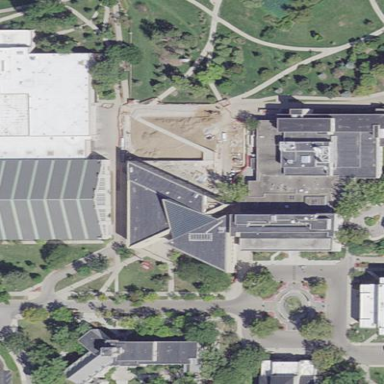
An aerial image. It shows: University building that also serves as museum.